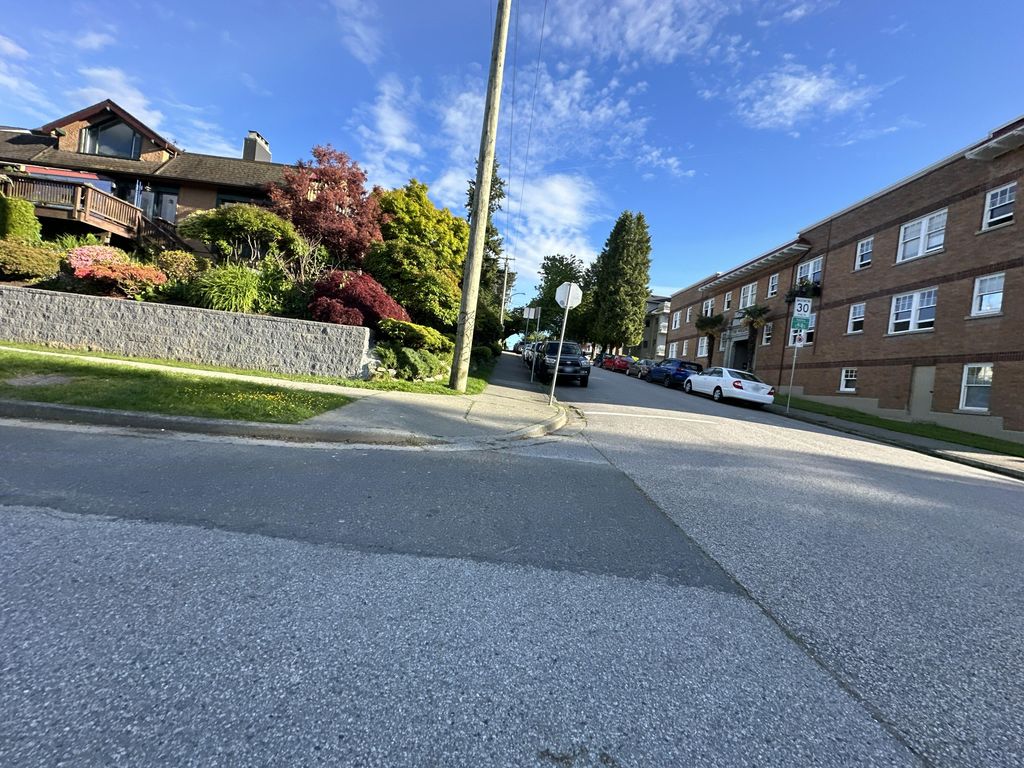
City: vancouver